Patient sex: F
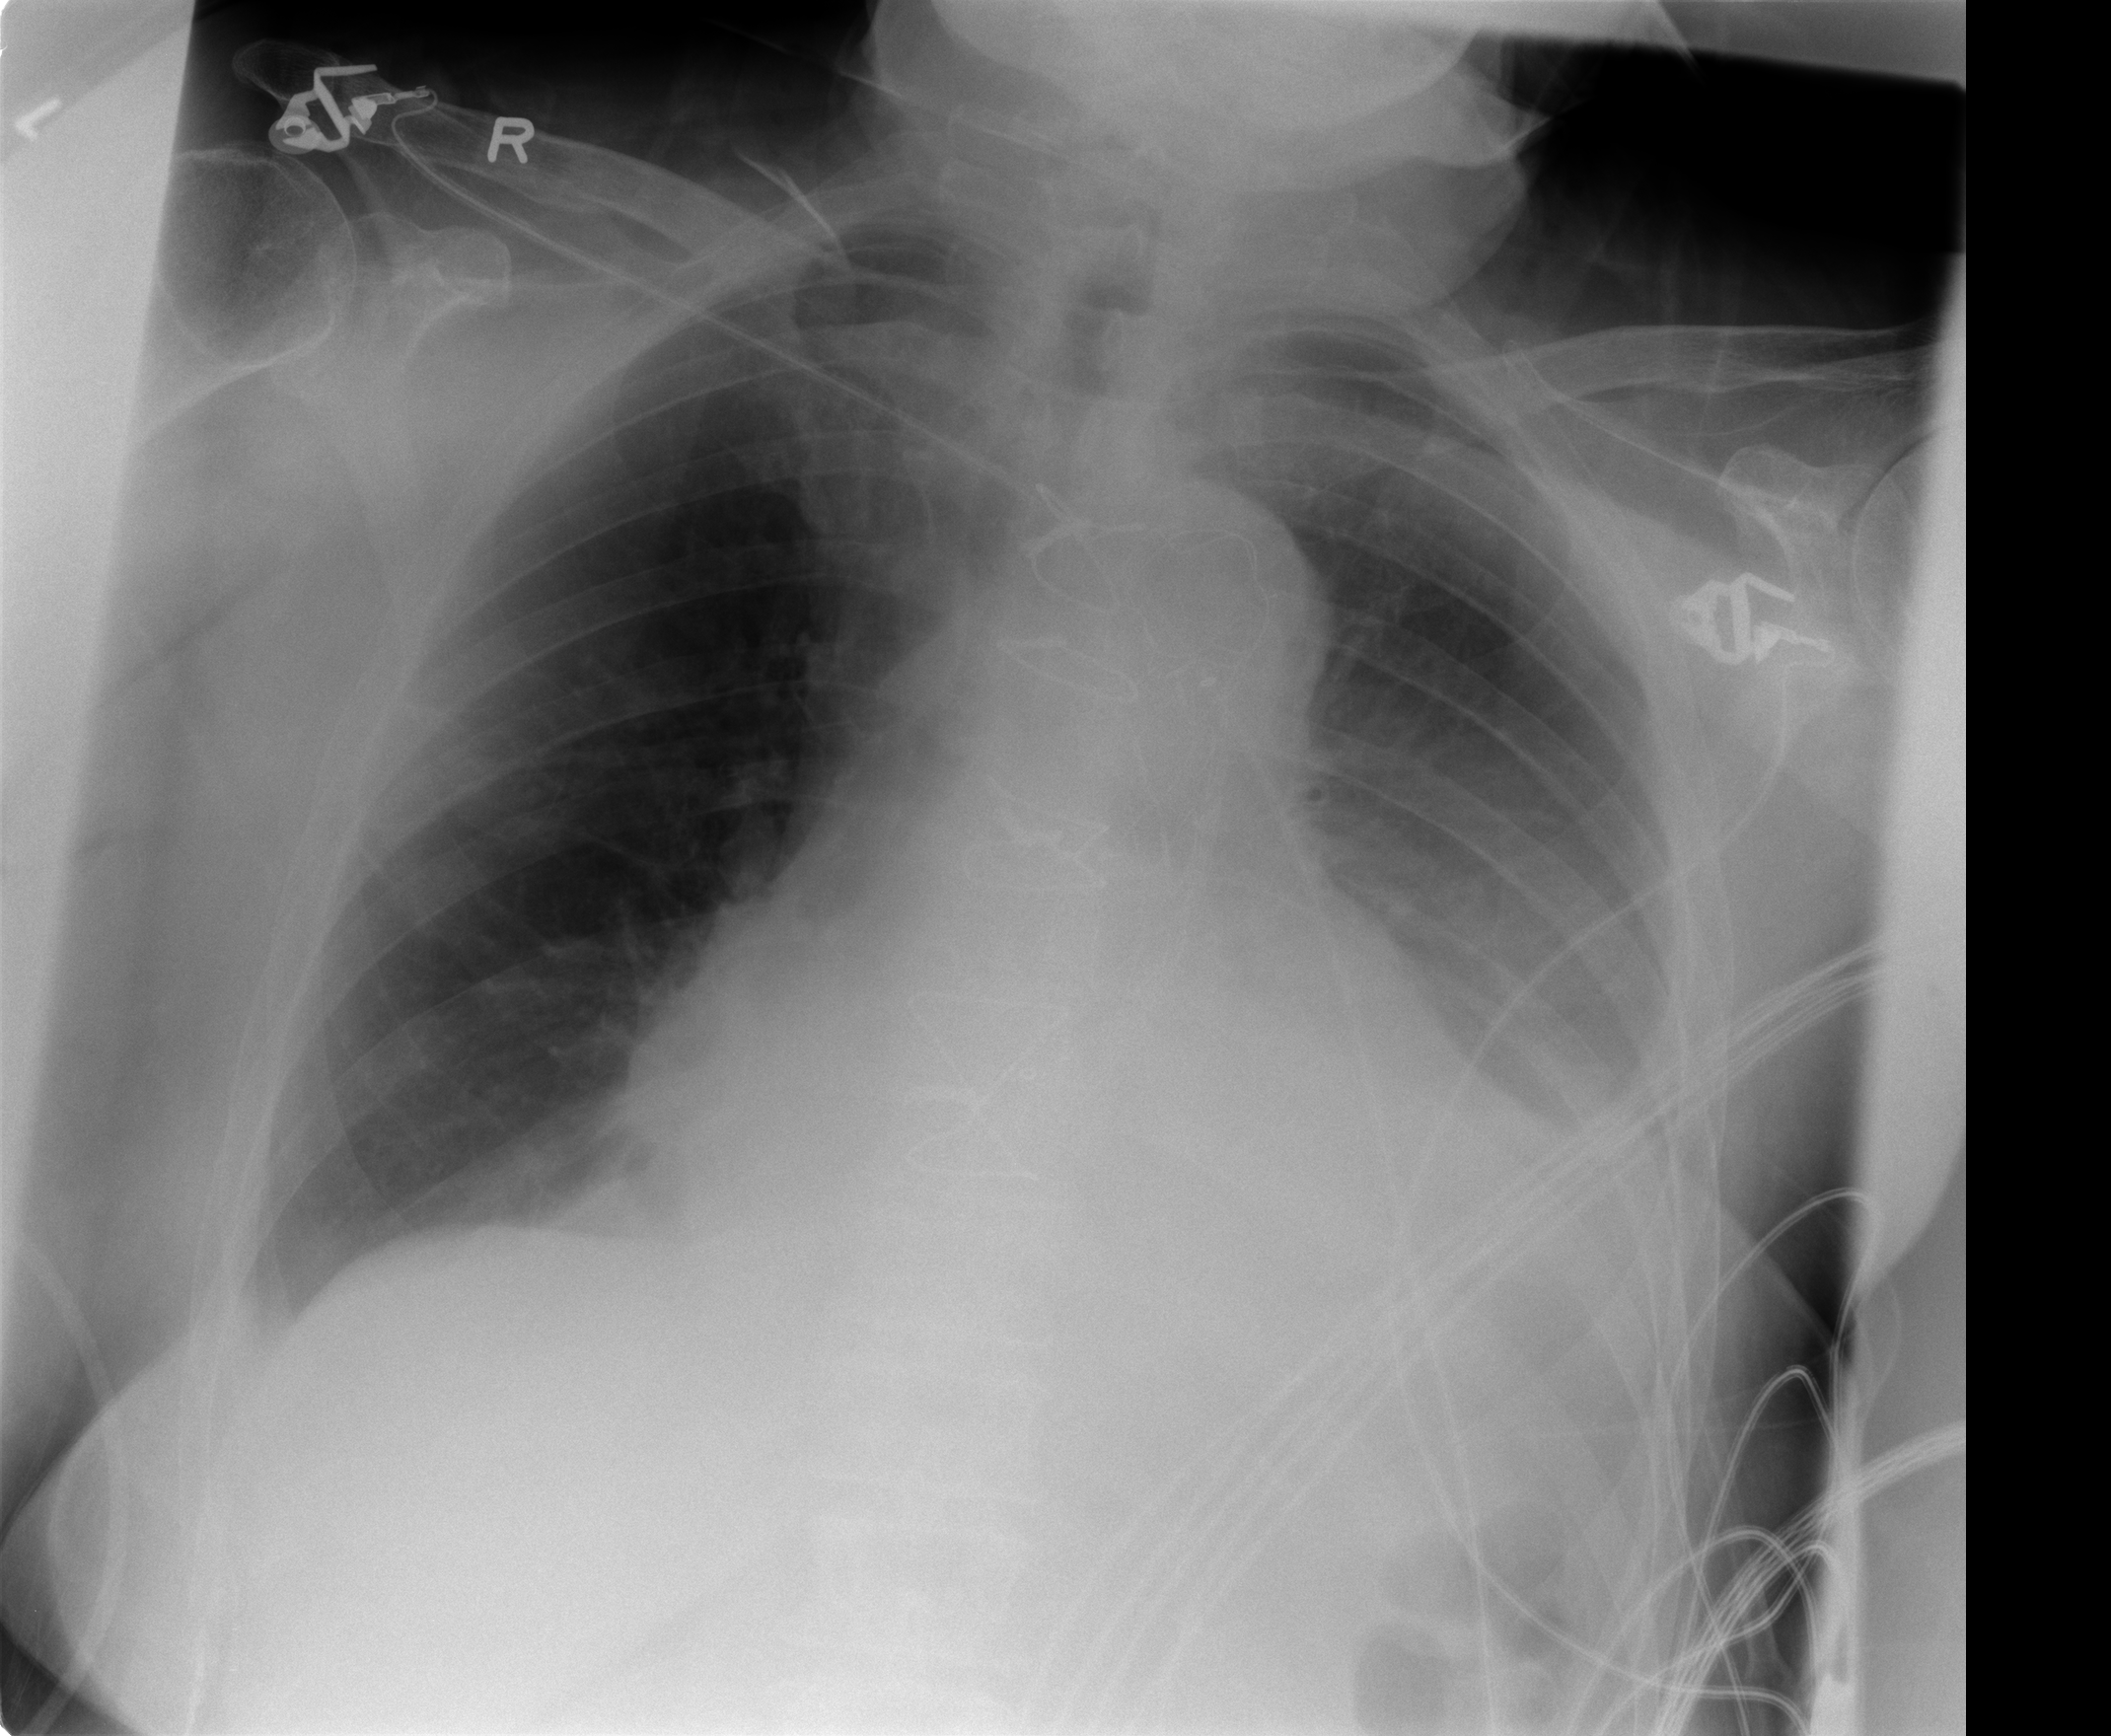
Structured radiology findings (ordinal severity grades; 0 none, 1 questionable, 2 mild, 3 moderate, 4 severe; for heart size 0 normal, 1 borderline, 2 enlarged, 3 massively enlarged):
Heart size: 3
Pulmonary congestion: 0
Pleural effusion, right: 0
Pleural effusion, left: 3
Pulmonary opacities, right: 0
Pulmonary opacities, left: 2
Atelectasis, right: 2
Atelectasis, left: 2